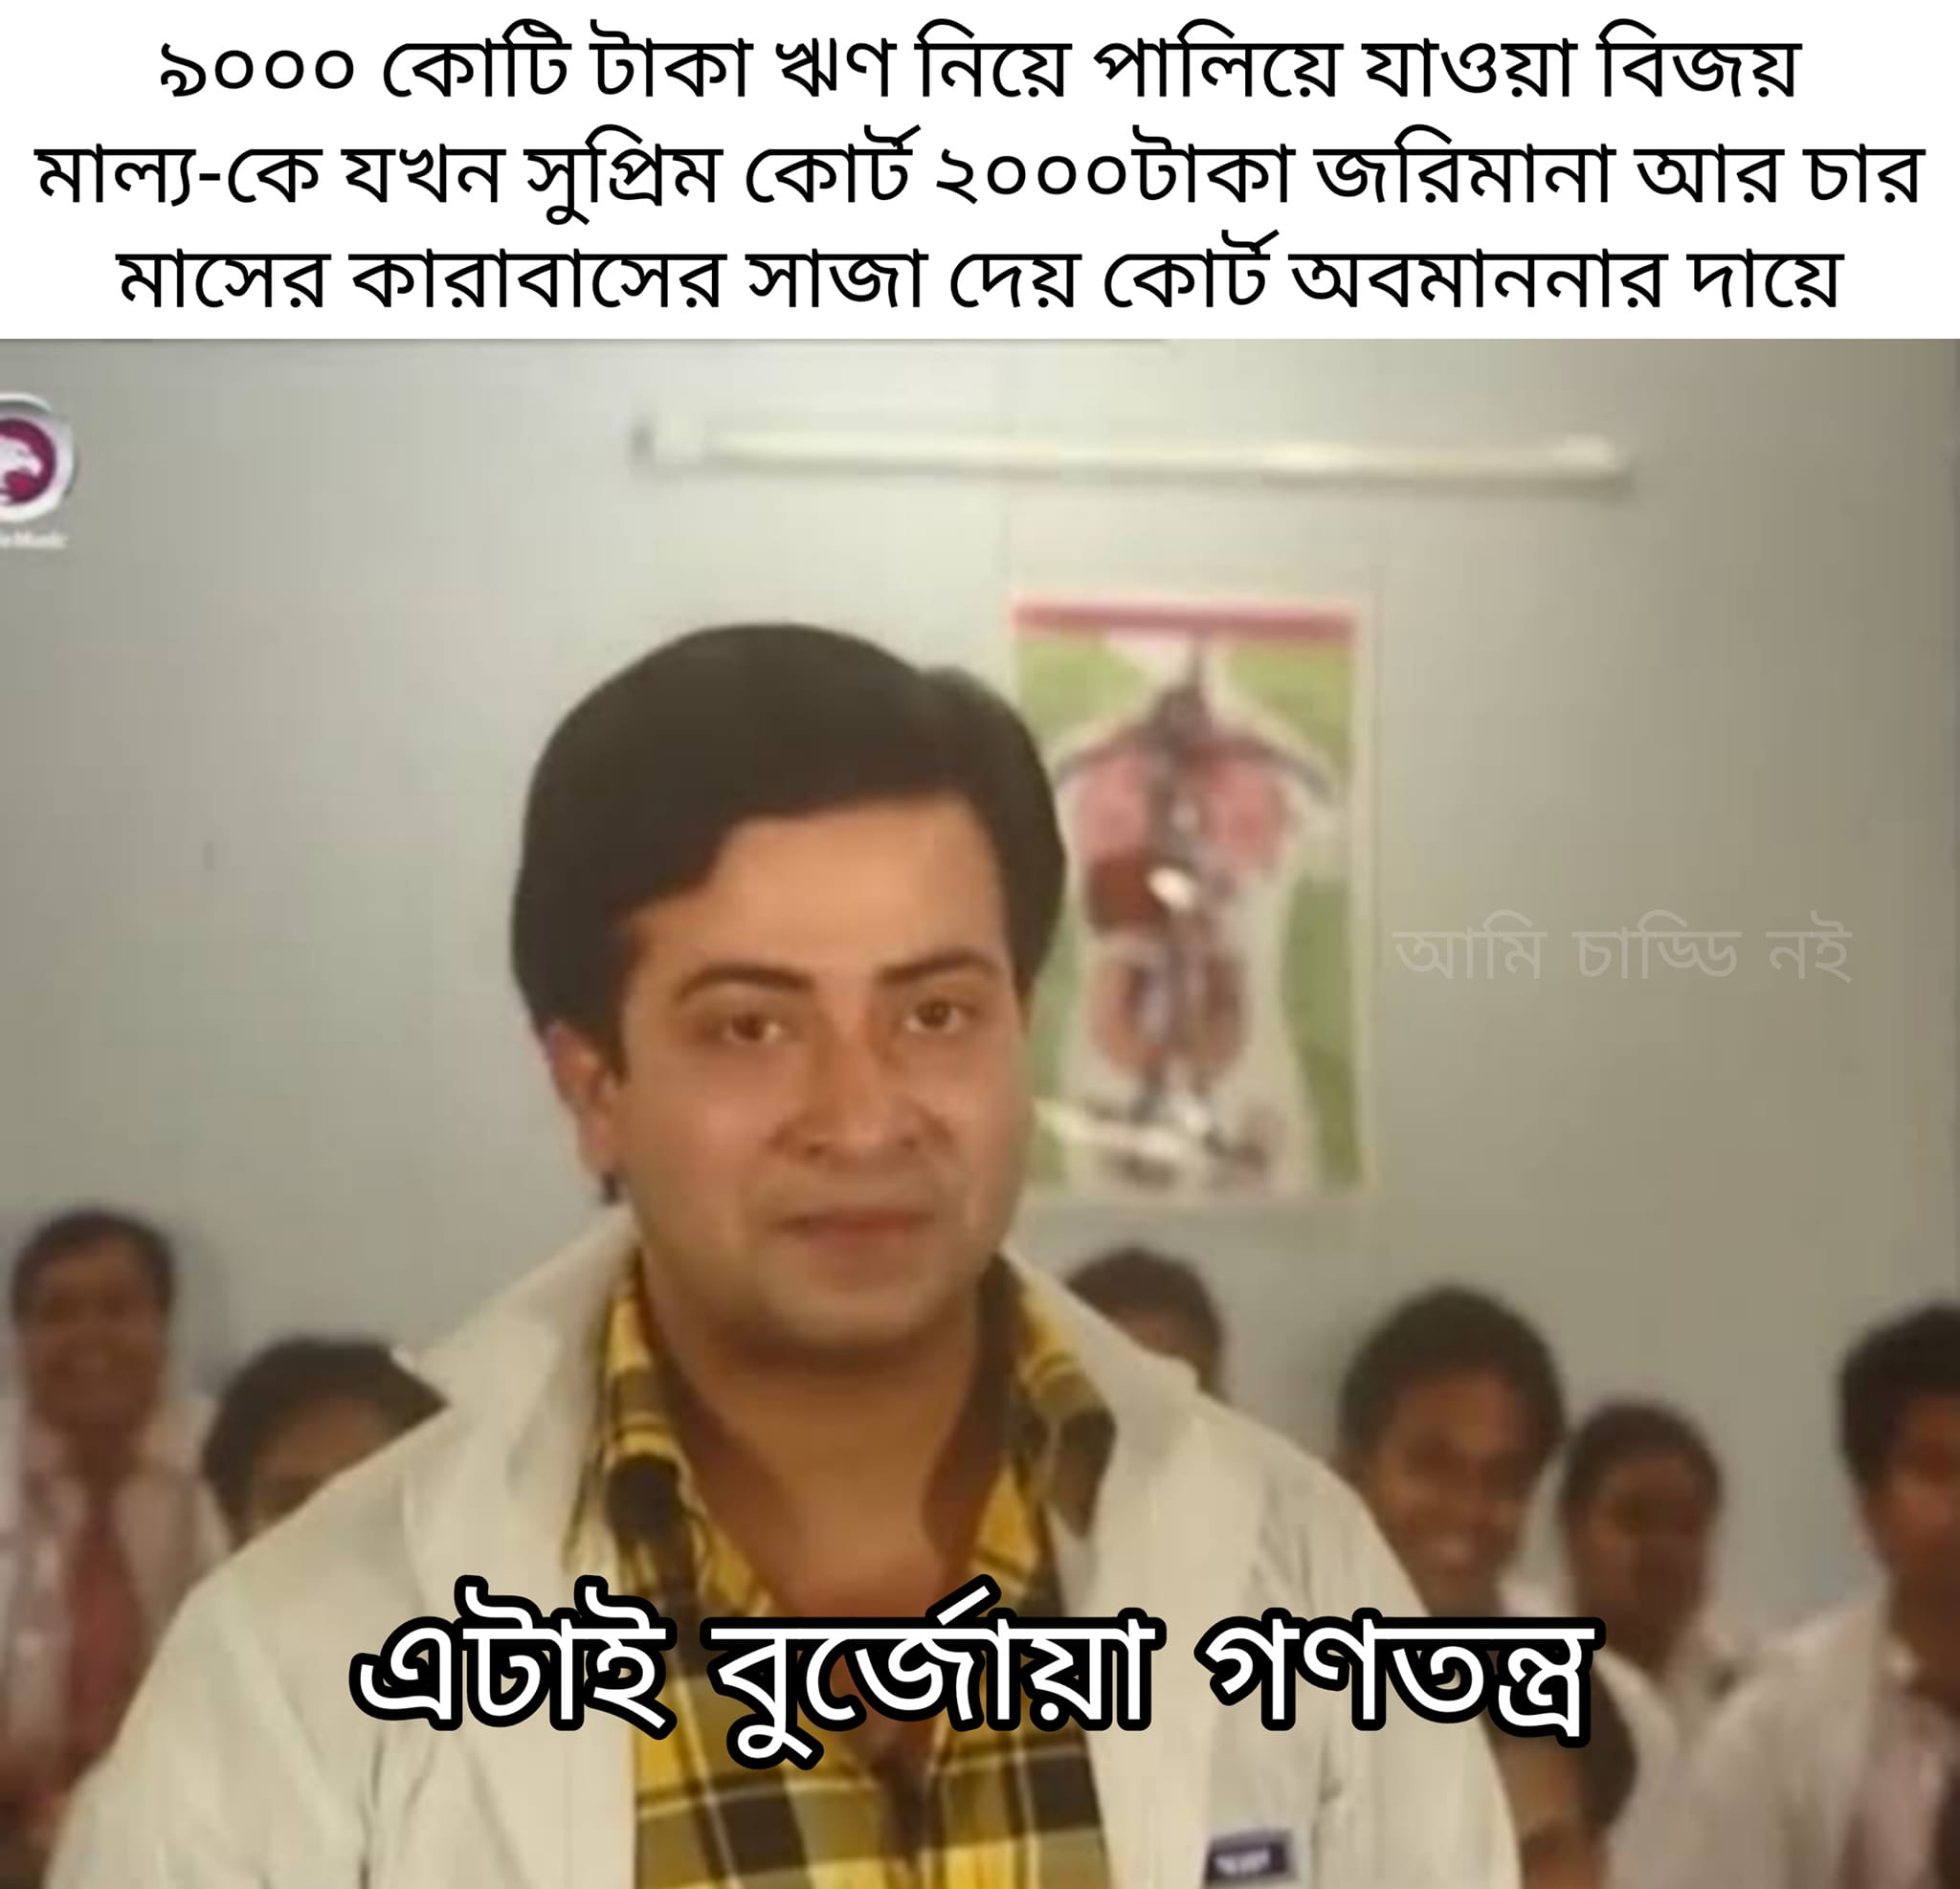
Text: ৯০০০ কোটি টাকা ঋণ নিয়ে পালিয়ে যাওয়া বিজয় মাল্য-কে যখন সুপ্রিম কোট ২০০০ টাকা জরিমানা আর চার মাসের কারাবাসের সাজা দেয় কোর্ট অবমাননার দায়ে এটাই বুর্জোয়া গণতন্ত্র
Label: Hate
Hate category: Political
Targeted group: Organization